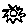
Label: sun